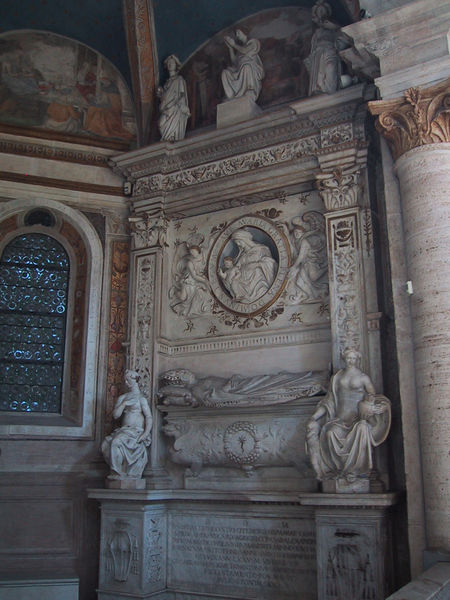
Titel: Grabmal für Giovanni de Castro
Künstler: Giovanni Battista da Sangallo
Standort: Rom, S. Maria del Popolo (EU - I - Latium)
Schlagwörter: fenster, marmor, säulen, toter, kirche, kind, renaissance, tondo, engel, italien, liegend, antike, medaillon, altar, sarg, laibung, grab, mittelalter, fresken, kapelle, griechenland, büsten, maria, madonna, mausoleum, fresco, grabmal, monument, sarkophag, tumba, neuzeit, terracotta, della robbia